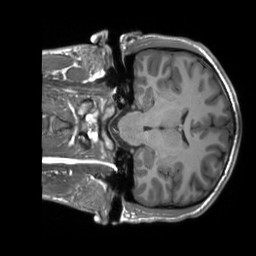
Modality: T1w
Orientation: coronal
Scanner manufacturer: siemens
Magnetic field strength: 3 T
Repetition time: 2.3 s
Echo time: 0.00207 s